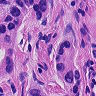
Metastatic tissue present: yes